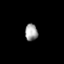
Tissue: prostate
Cell type: T cells
Senescence score: 0.3613
Nuclear area (px): 207
Mean DAPI intensity: 160.773